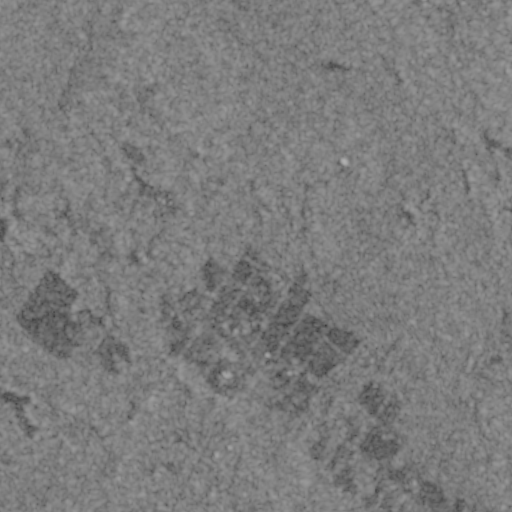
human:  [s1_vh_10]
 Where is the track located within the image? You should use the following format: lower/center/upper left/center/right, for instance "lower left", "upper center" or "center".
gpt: The track is located in the center of the image.
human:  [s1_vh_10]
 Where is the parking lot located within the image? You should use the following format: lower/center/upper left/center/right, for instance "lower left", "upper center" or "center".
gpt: There is no parking lot in the image.

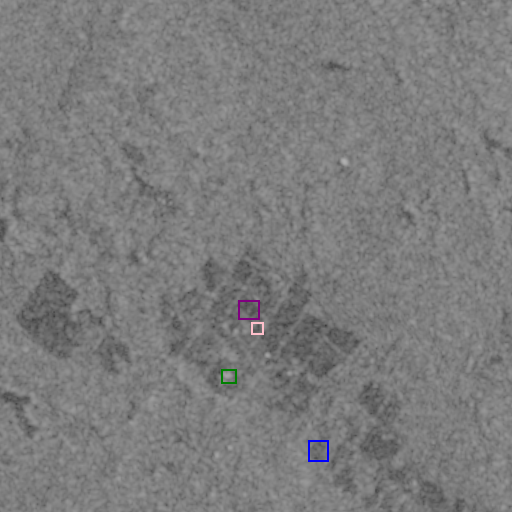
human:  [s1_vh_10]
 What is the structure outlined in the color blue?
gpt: The structure outlined in blue is a park.
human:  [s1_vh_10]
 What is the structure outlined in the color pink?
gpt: The structure outlined in pink is a parking lot.
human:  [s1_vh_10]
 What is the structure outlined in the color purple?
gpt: The structure outlined in purple is a track.
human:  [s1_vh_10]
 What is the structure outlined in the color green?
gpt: The structure outlined in green is a building.
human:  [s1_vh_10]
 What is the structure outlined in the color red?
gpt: There is no red outline.